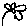
Label: flower